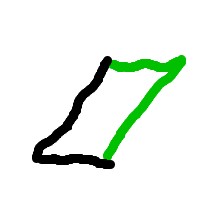
Shape: parallelogram